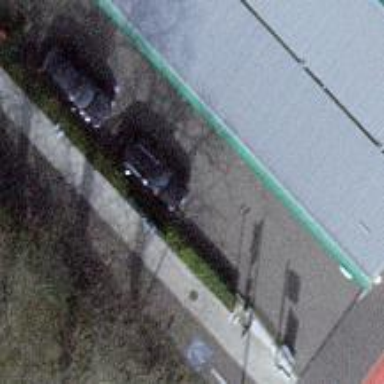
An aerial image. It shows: Public surveillance system is in place.